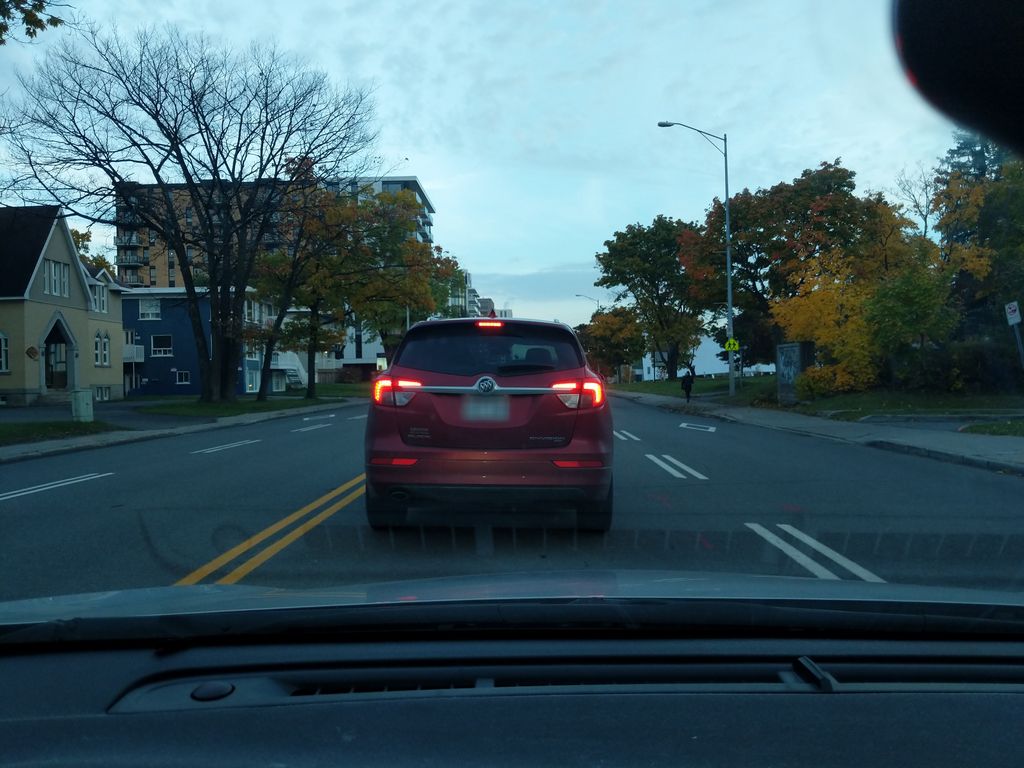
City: quebec_city